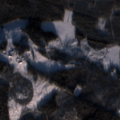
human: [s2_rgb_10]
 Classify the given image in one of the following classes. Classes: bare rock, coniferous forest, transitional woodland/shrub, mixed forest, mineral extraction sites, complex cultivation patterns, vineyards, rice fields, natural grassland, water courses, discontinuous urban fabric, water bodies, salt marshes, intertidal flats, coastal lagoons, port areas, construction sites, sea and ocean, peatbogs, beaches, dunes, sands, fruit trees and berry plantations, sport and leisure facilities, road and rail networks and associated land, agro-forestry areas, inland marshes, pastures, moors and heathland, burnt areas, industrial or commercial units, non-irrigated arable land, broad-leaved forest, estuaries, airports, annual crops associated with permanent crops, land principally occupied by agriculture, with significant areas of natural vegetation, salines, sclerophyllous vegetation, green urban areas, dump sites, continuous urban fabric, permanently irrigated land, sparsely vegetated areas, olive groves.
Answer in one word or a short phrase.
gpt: non-irrigated arable land, coniferous forest, mixed forest